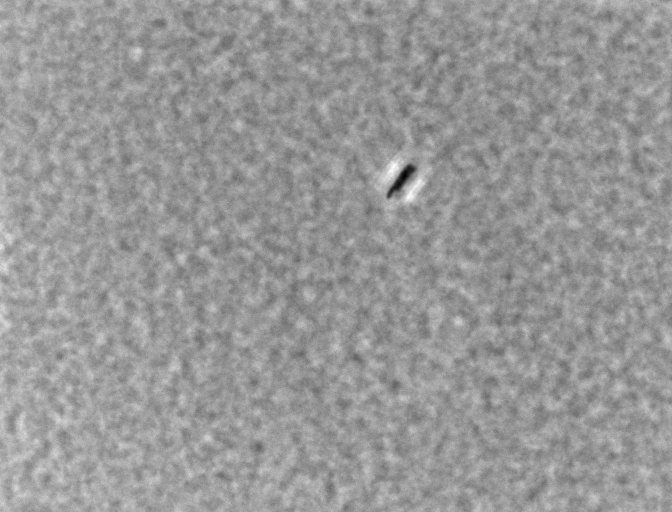
Bacillus coagulans